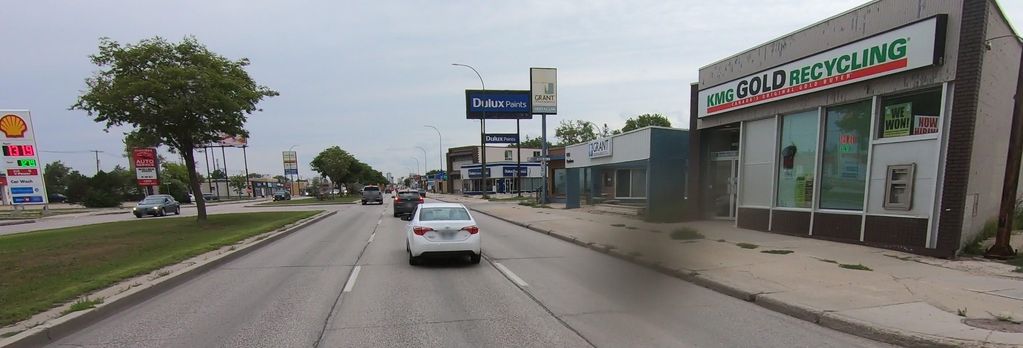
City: winnipeg